Question: ## Problem
I have tensors in tensorflow with shape (1, 128, 128, 1). I want to select a box within this 128x128 image (orange box in the picture below) and set all values within this box to 0. All the other not inside the box must be 1.
The position and size of the box must be chosen randomly. Further, it be executed within tensorflow environment. So it's not possible to use numpy or any other non-tensorflow environment.

I have tried to use bounding boxes. These are drawn on top of the image. Then, I will subtract the image without the boxes from the image with the boxes. What is left, is an image with values of zero where no box was drawn, and non-zero values, where the box was drawn. The problem is, that only the border of the boxes are drawn, so I do not get the values INSIDE the box to be zero...
## Code
This first part is not important - I just grab some random values for the bounding box and shape them.
'''
y_min = tf.random_uniform(shape=shape, minval=0, maxval=1, dtype=tf.float32)
x_min = tf.random_uniform(shape=shape, minval=0, maxval=1, dtype=tf.float32)
y_max = tf.random_uniform(shape=shape, minval=y_min, maxval=1, dtype=tf.float32)
x_max = tf.random_uniform(shape=shape, minval=x_min, maxval=1, dtype=tf.float32)
y_min = tf.expand_dims(y_min, 0)
x_min = tf.expand_dims(x_min, 0)
y_max = tf.expand_dims(y_max, 0)
x_max = tf.expand_dims(x_max, 0)
bbox = tf.concat(axis=0, values=[y_min, x_min, y_max, x_max])
bbox = tf.expand_dims(bbox, 0)
'''
This part contains the problem. A bounding box is only a box which draws the border of the box. If I try to subtract them, I only get the points where the border was, to zero.
'''
box_on_tensor = tf.image.draw_bounding_boxes(tensor, bbox)
difference = tf.subtract(box_on_tensor, tensor)
difference = tf.squeeze(difference, 0)
box_binary_mask = tf.where(tf.not_equal(difference, 0), tf.ones_like(difference), tf.zeros_like(difference))
'''
This is a poor try to solve the problem... But maybe do the cracks out there better know how to solve this problem... Any suggestion for a new "Ansatz" is welcome, or a improvement of the one above. Thanks for helping me!
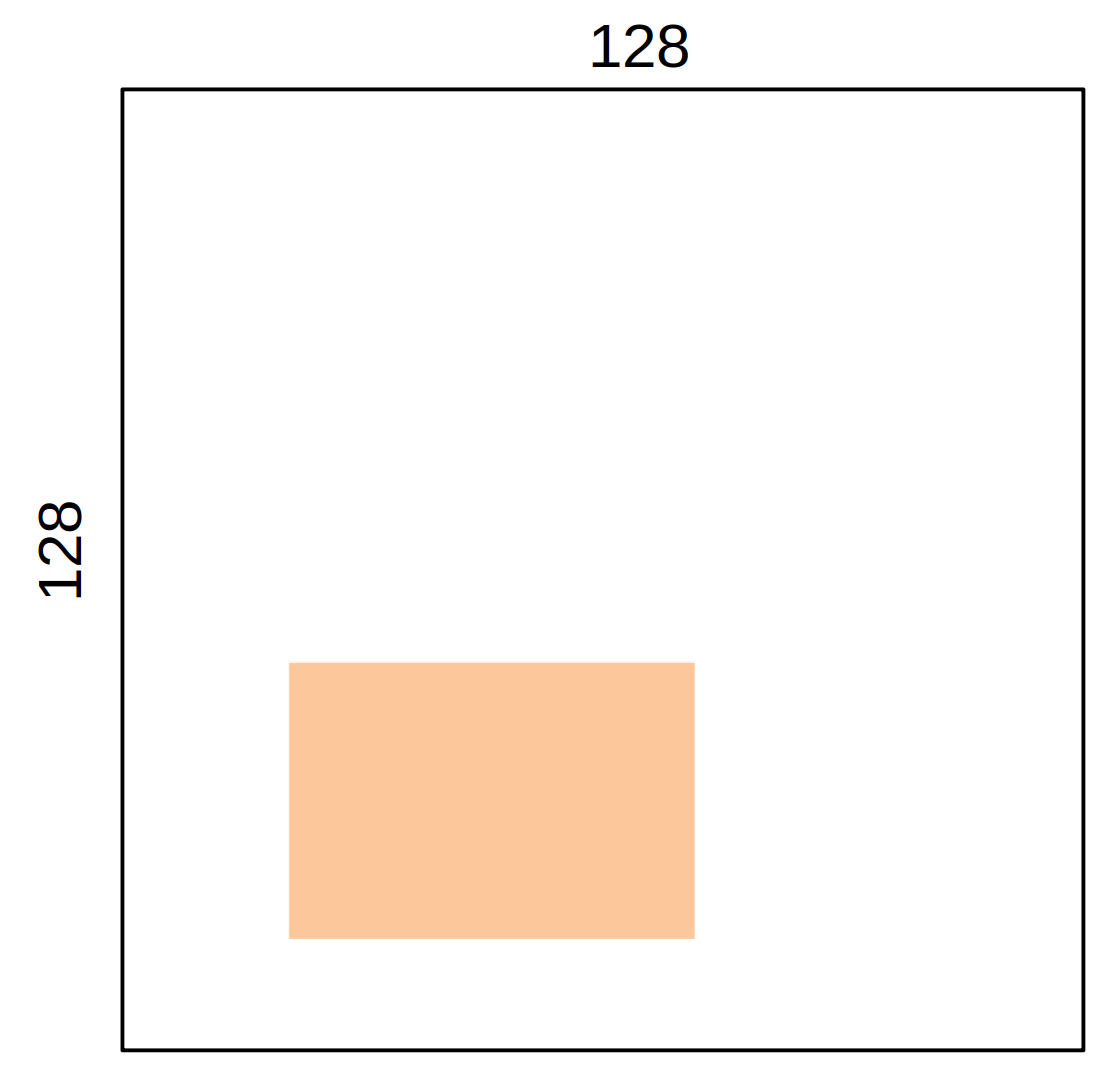
Answer: We could simply 'tf.concat()' a few 'tf.ones()' with a few 'tf.zeros()' to give the result you need.
Perhaps something like this:
'''
def make_box_representation(x_min, x_max, y_min, y_max, outer_box_width=128):
x, y = x_max - x_min, y_max - y_min
inner_box = tf.ones((y, x))
left_padding = tf.zeros((y, x_min))
right_padding = tf.zeros((y, outer_box_width - x_max))
ret = tf.concat([left_padding, inner_box, right_padding], axis = 1)
top_padding = tf.zeros((y_min, outer_box_width))
bottom_padding = tf.zeros((outer_box_width - y_max, outer_box_width))
ret = tf.concat([top_padding, ret, bottom_padding], axis=0)
return ret
'''
if we call this for a smaller tensor to begin with we can see that: 'make_box_representation(1,3,0,4,outer_box_width=5)'
gives:
'''
[[0., 1., 1., 0., 0.],
[0., 1., 1., 0., 0.],
[0., 1., 1., 0., 0.],
[0., 1., 1., 0., 0.],
[0., 0., 0., 0., 0.]]
'''
and so on.
So we can use this produce a (128, 128) representation as described. Of, course, we can make this (1,128,128,1) with a couple of calls to 'tf.expand_dims()':
'''
tf.expand_dims(tf.expand_dims(x, axis=-1), axis=0)
'''